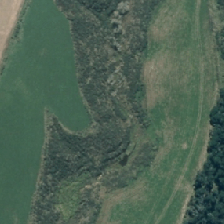
Land cover: manuka_kanuka